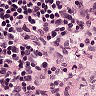
Metastatic tissue present: no